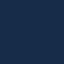
Land use / land cover class: SeaLake